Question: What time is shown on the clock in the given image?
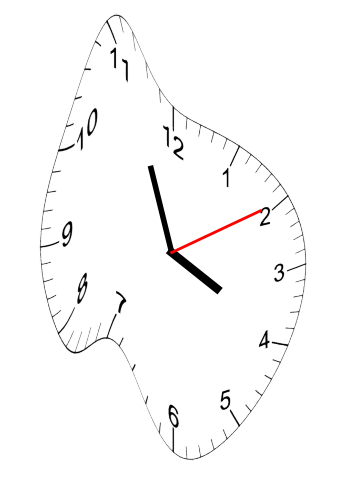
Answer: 03:56:10